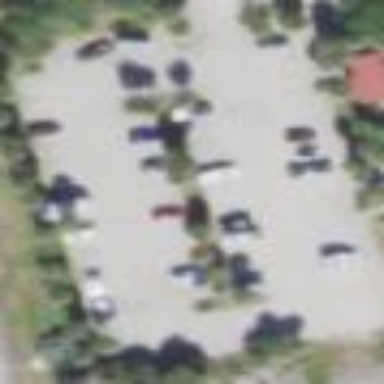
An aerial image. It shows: Parking area with surface.